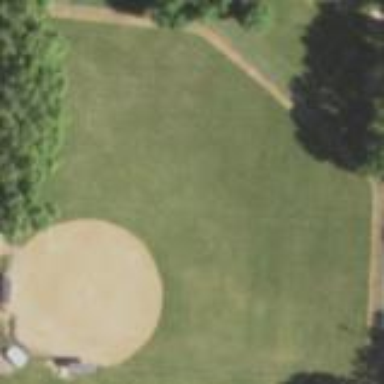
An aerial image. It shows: Grass pitch designated for baseball.